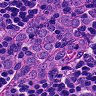
Metastatic tissue present: yes